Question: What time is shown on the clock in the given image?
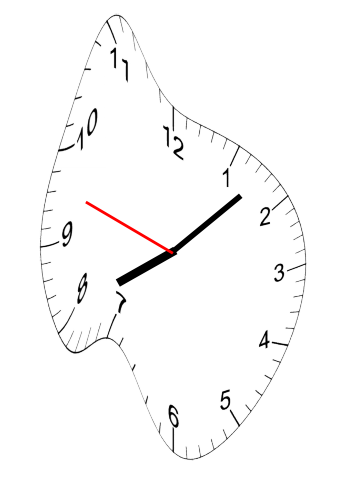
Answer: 08:07:48